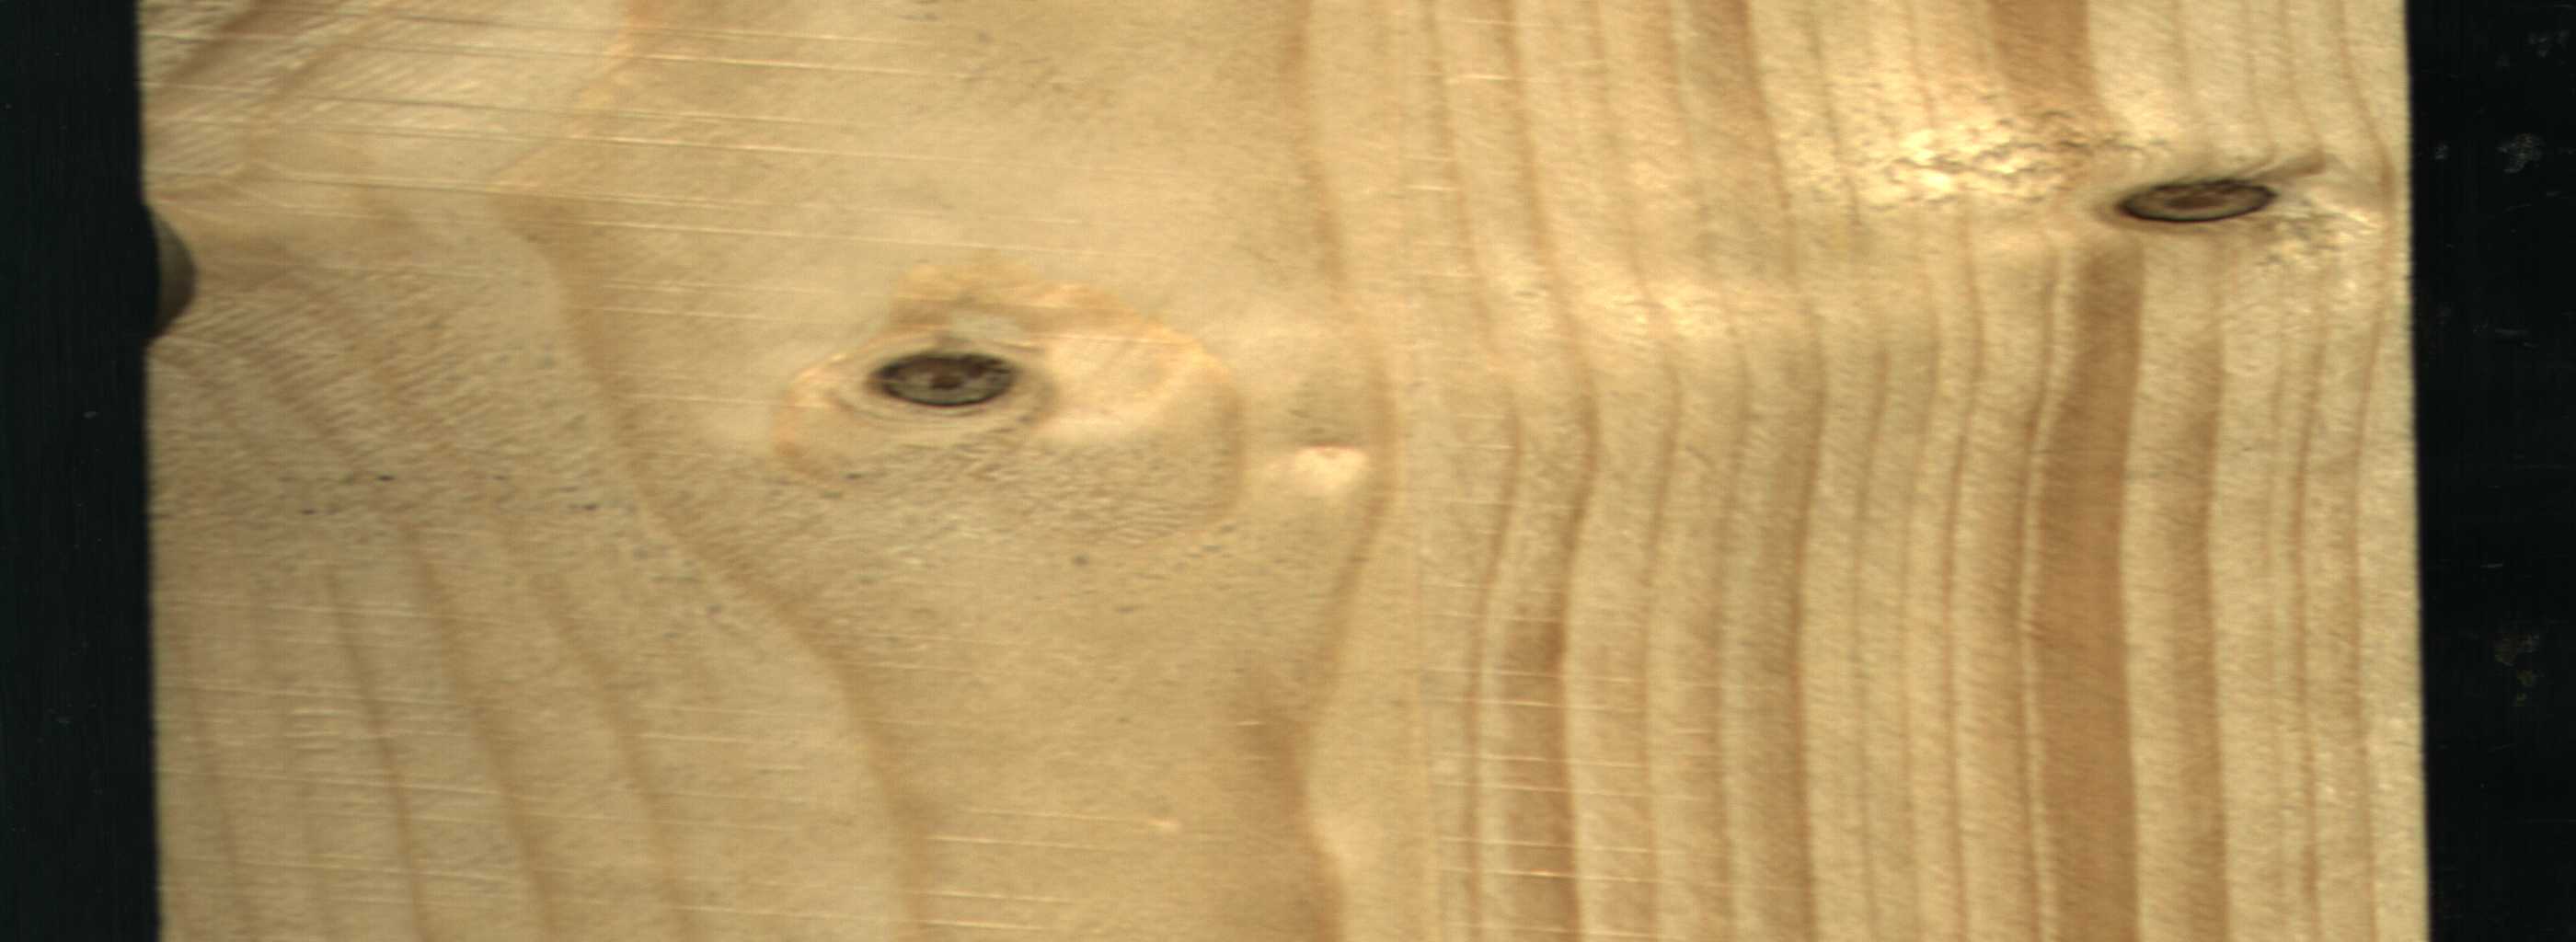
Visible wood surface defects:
Knot_missing
Dead_Knot
Dead_Knot